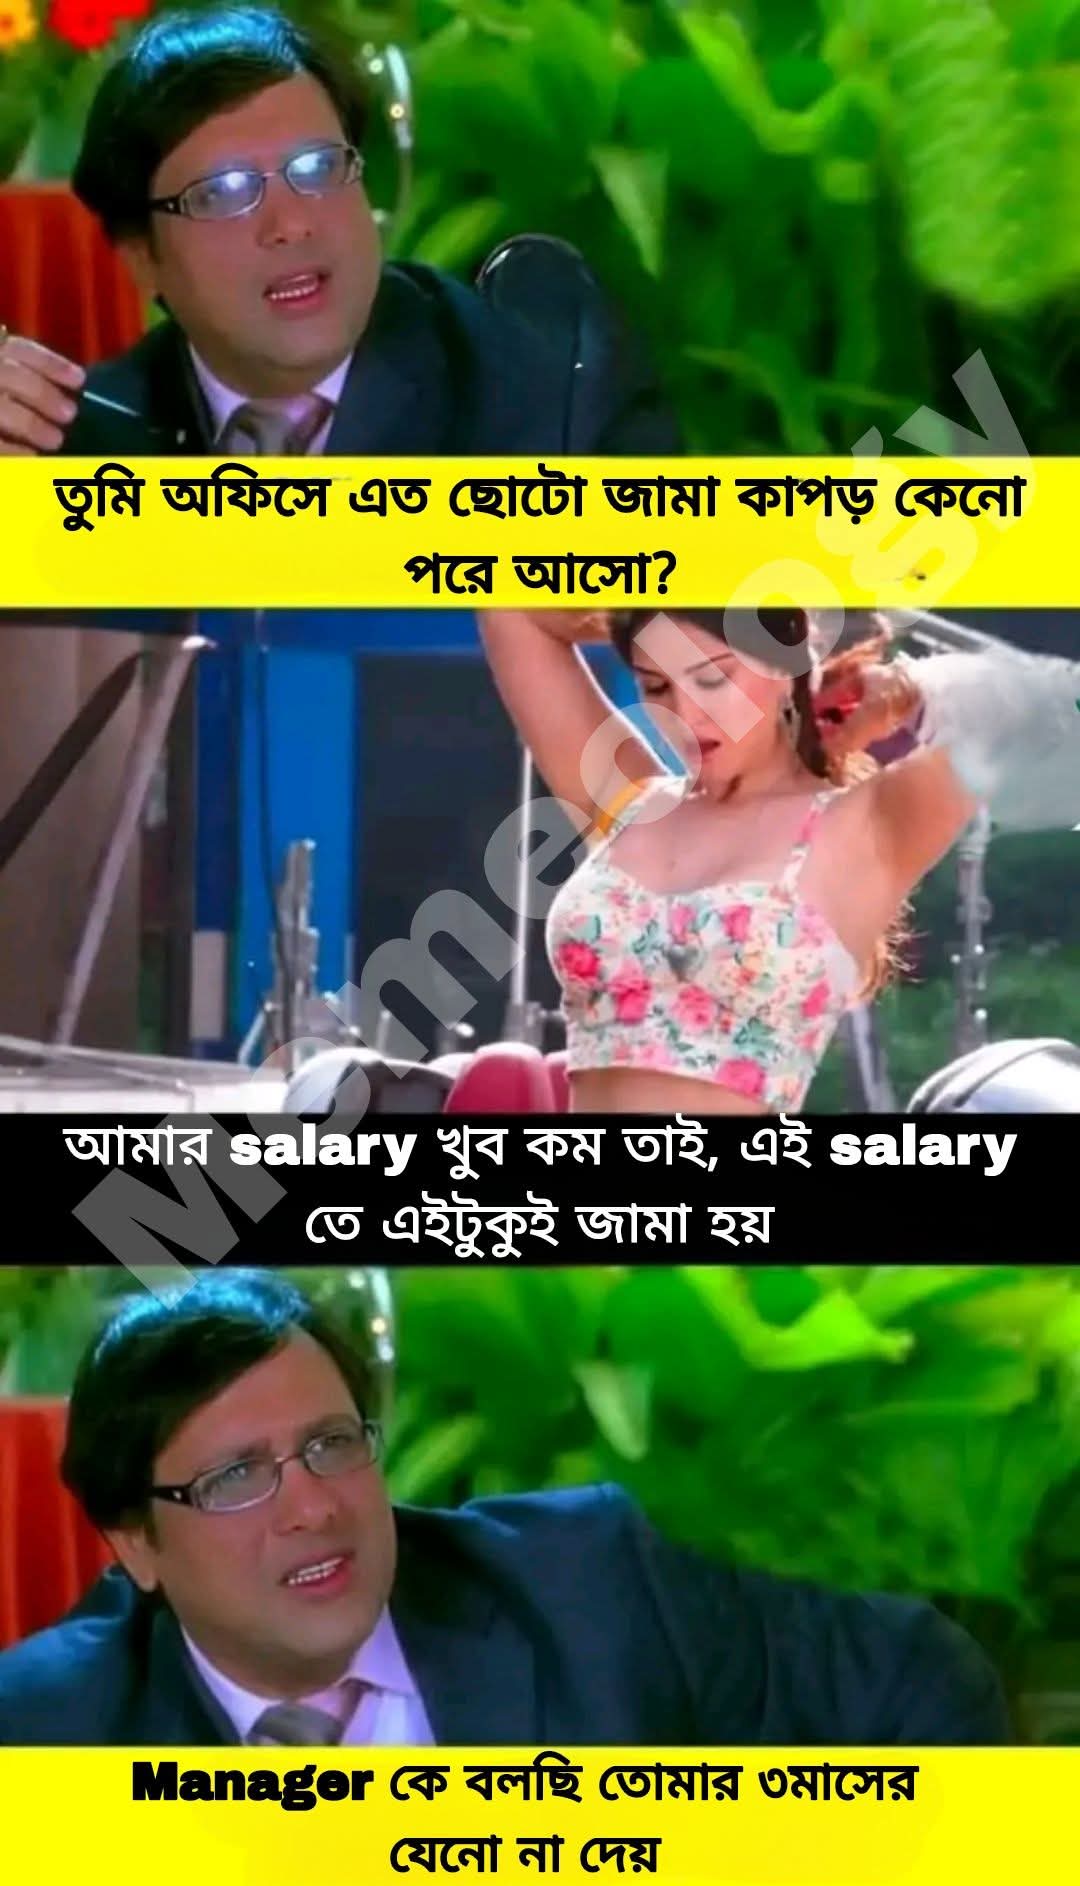
Text: তুমি অফিসে এত ছোটো জামা কাপড় কেনো পরে আসো?
আমার salary খুব কম তাই, এই salary তে এইটুকুই জামা হয়
Manager কে বলছি তোমার ৩মাসের যেনো না দেয়
Label: Non Hate